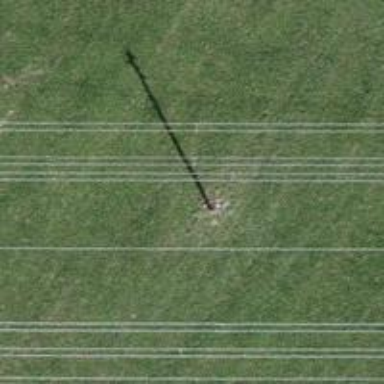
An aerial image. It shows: Power pole.